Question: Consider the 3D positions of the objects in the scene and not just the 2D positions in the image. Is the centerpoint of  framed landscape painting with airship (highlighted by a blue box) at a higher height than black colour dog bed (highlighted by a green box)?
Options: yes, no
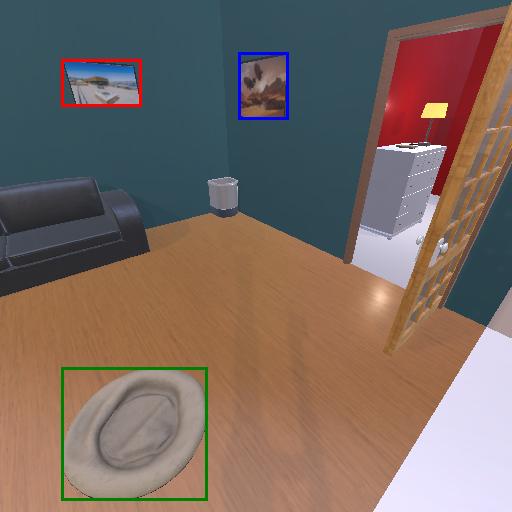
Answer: yes